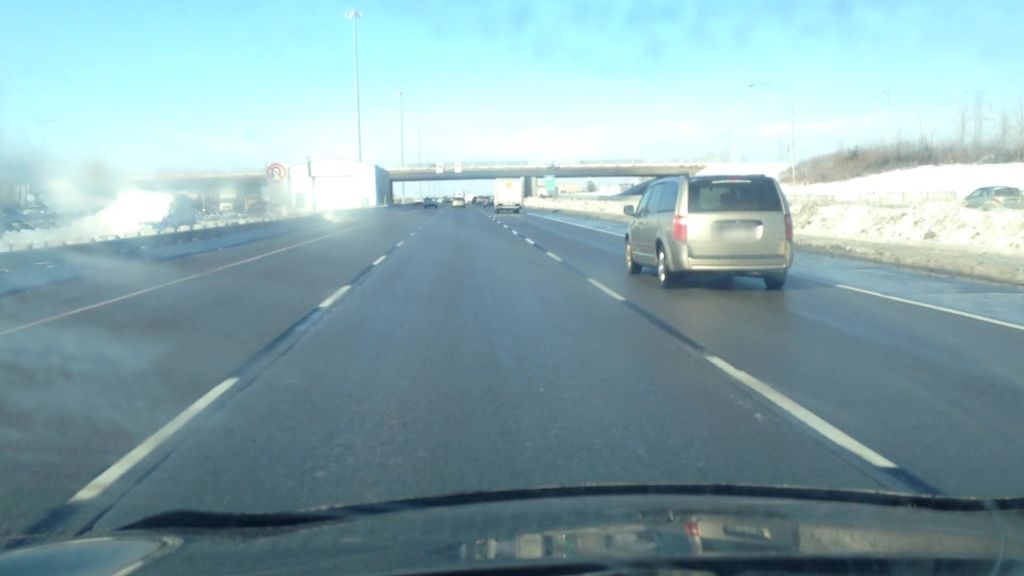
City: montreal